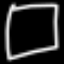
Label: square